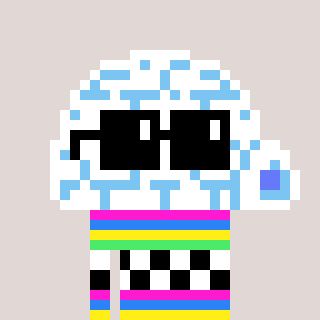
a pixel art character with square black sunglasses, a igloo-shaped head and a purple-colored body on a warm background